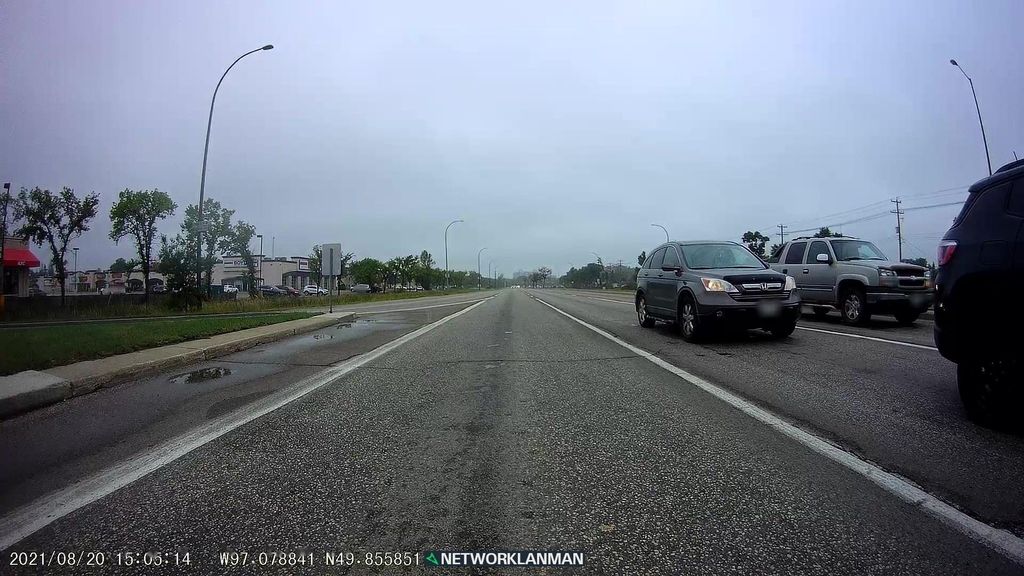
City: winnipeg